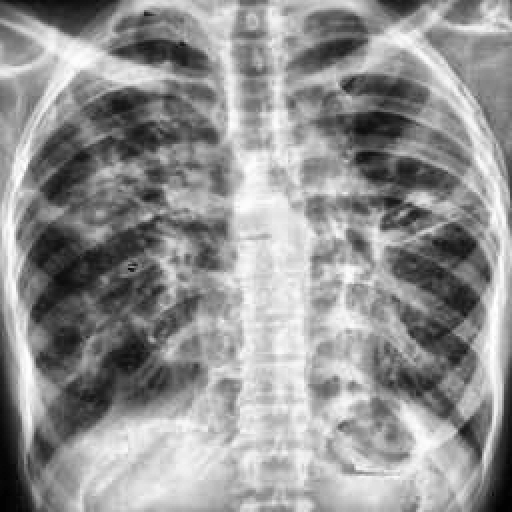
Finding: TUBERCULOSIS